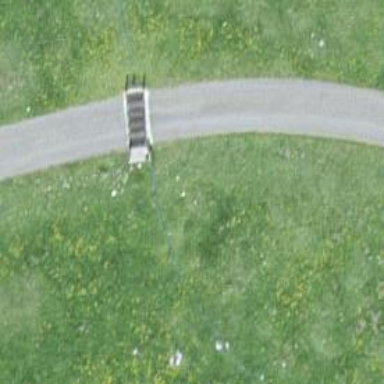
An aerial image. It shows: Cattle grid barrier.